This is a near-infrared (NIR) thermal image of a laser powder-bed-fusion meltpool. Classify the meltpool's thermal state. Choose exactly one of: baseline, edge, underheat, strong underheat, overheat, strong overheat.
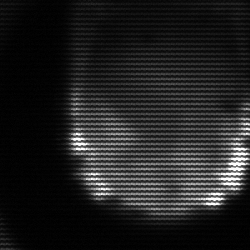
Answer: edge